Question: I have an array of samples of ECG signals 1250x1 double let us called it "a".
I need to implement 4 functions which represent features are used to characterize the signals. Energy, 4th Power,Nonlinear Energy and Curve Length

I manged to implement Energy and 4th Power
'''
for i=1:1250
energy = sum(a.^2,i);
power4th = sum(a.^4,i);
end
'''
Which produce 2 array (energy and power4th)
How I can produce the other 2 array? let us called them NonLE and CL.
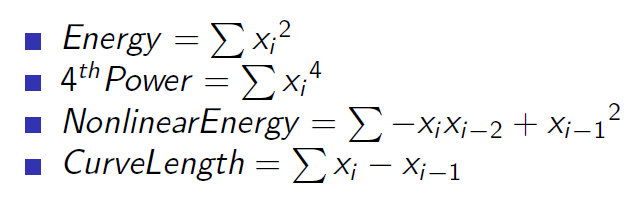
Answer: Use vectorization instead of 'for' loops to solve all 4 of the formulas you need
'''
% generate some random numbers
a = rand(1000,1);
Energy = sum(a.^2);
Power4 = sum(a.^4);
NLEnergy = sum(-a(3:end).*a(1:end-2) + a(2:end).^2);
CurveLength = sum(a(2:end) - a(1:end-1));
'''
The '.' operator allows element by element operations in a vector.